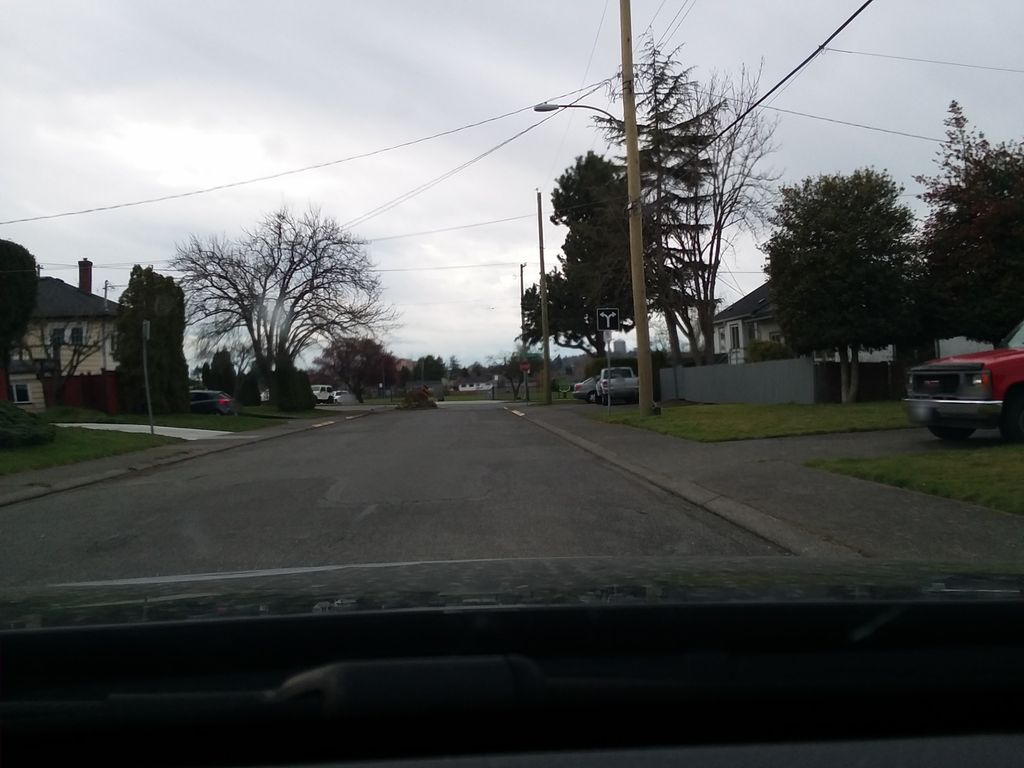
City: victoria